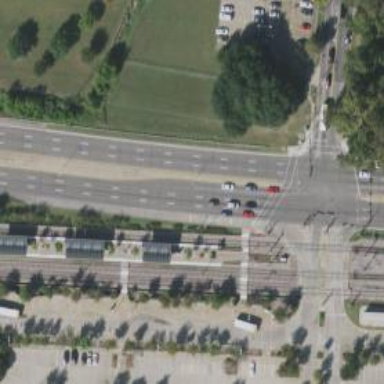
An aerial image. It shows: Crossing for the railway.